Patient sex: F
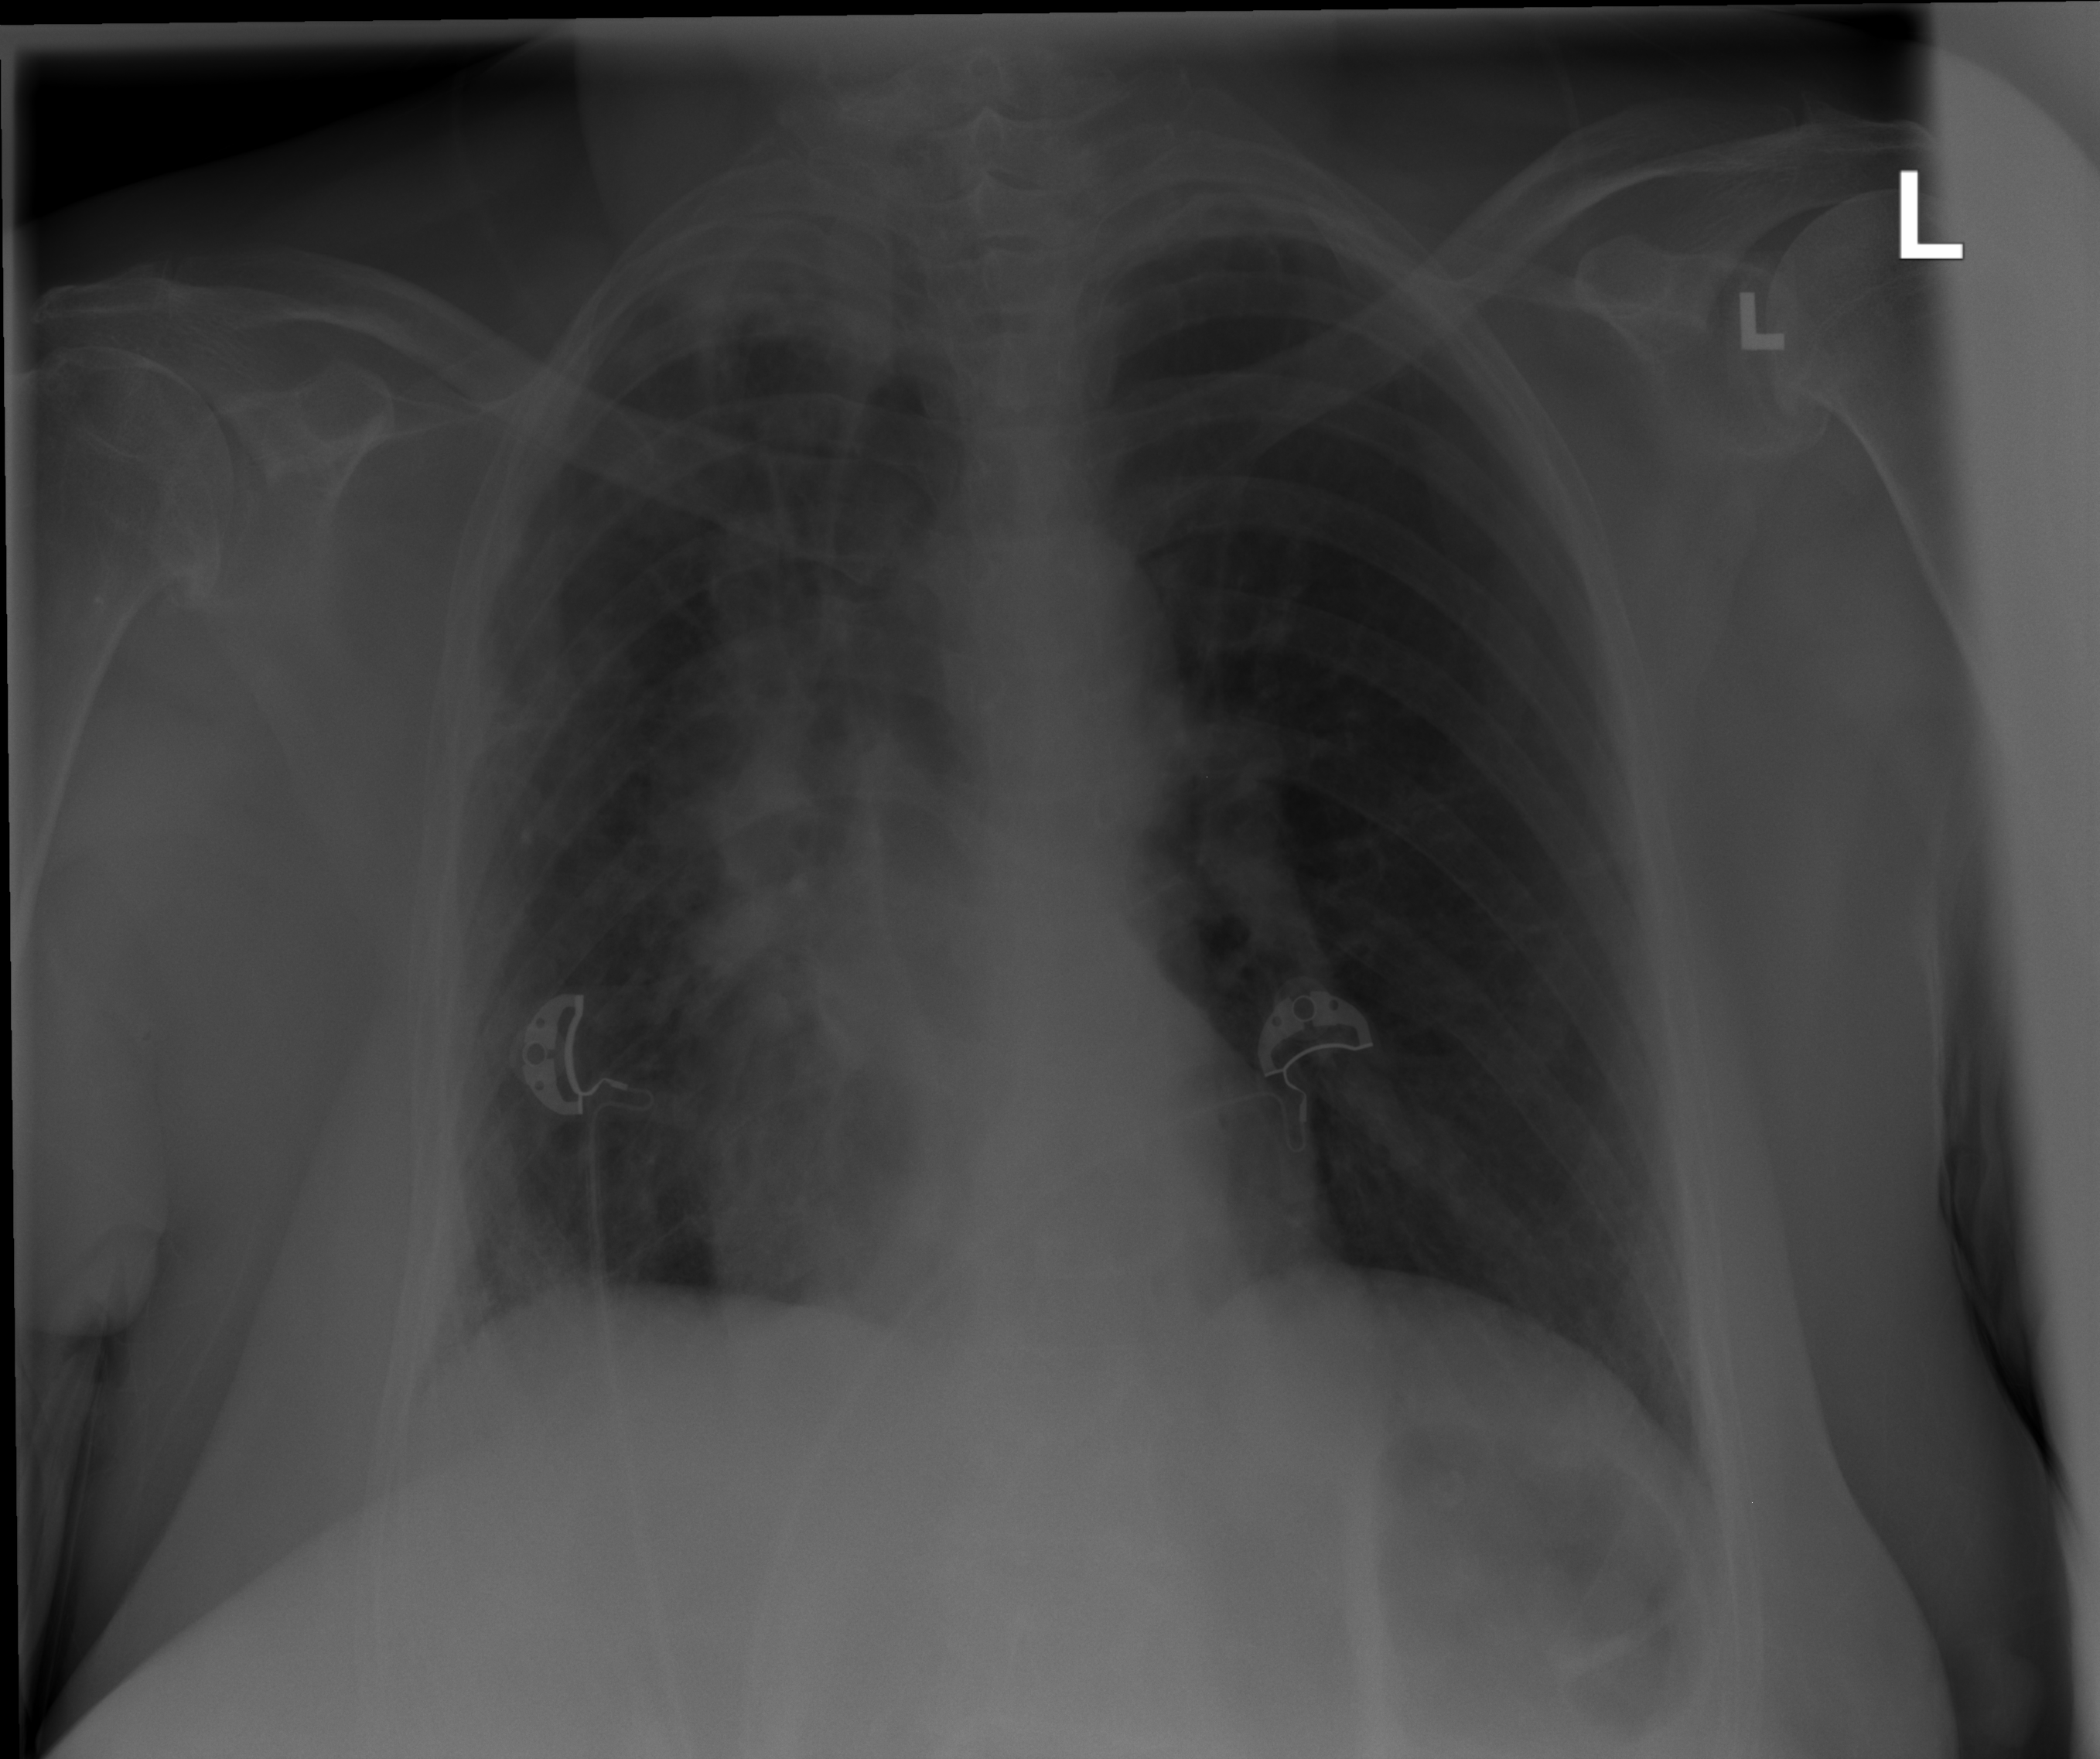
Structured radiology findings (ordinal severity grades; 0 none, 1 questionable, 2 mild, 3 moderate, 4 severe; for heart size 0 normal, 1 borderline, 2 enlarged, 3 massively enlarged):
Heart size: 0
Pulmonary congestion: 0
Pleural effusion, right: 1
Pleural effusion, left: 0
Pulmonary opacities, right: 1
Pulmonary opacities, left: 0
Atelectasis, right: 2
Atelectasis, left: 1